Question: <URL> demonstrates the problem.

I'm trying to align an image and a button to the right, on two separate lines, as a joint unit. I created a wrapper div ("right-stuff"), with position:relative, so I can use position:absolute on its child, the button.
The problem is I don't know of a good way to align the button to the right without hurting the height calculations.
What I did is give it 'position:absolute' and 'right:0', but this removes it from the flow, and causes the container ("right-stuff") not to include it - see how the red background doesn't reach it, although it "should".
Another problem is that the next item in the flow after "right-stuff" will need a margin-top to be in the correct position, or otherwise I have to either give "right-stuff" a width I calculate myself, or an artifical margin (that takes into account the button height). Too much knowledge here.
Is there a better way to get both items to act as a coherent unit, that is "right aligned", but without taking things out of the flow?
Obviously this is not the first time someone has asked this question, but I haven't found an answer here that addresses these specific concerns without ugly hacks (like manually adding a margin-bottom equal to the button's height).
: text-align is a decent solution (better than what I thought of anyway). One caveat: It assumes the button is indeed textual, and doesn't work on the image itself. This is ok in my example because the image is the widest thing in the container - but what if I had another element in the container that was wider than the image? How would I keep the image aligned to the right?
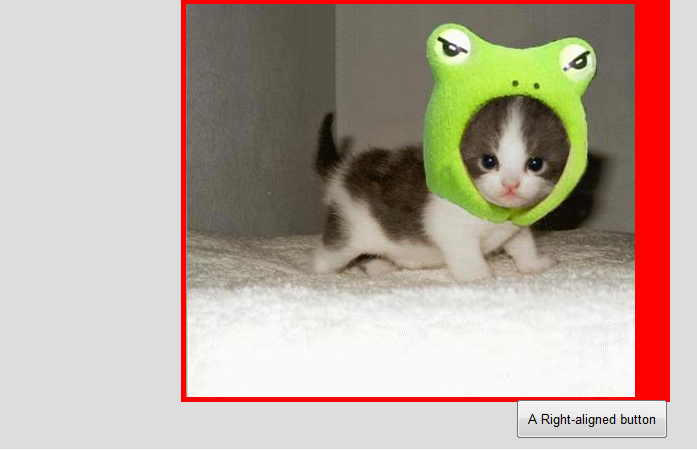
Answer: Yes, since both of those elements ('img' and 'button') are 'inline-block' you can simply use 'text-align: right'.